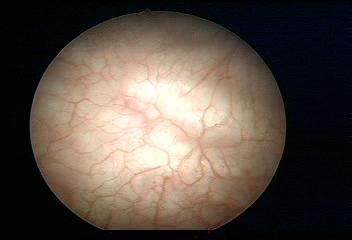
Modality: WLC
Class: Normal mucosa
Bladder cancer association: No